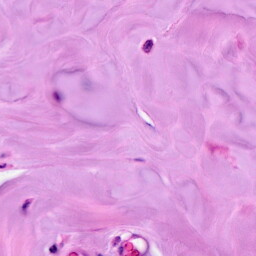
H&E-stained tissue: Breast